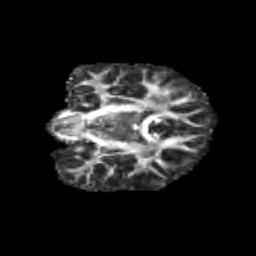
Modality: FA
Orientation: coronal
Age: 9
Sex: male
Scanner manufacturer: siemens
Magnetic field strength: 3 T
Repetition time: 3.8 s
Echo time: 0.07 s